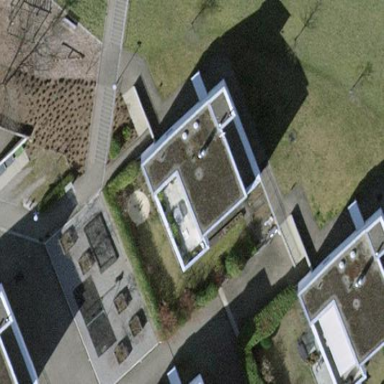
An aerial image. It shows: Building with flat roof.